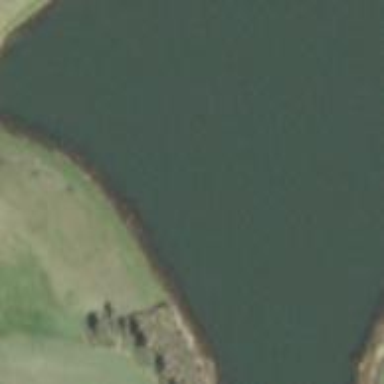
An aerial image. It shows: Water hazard on golf course. The hazard is natural water feature.